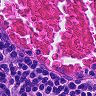
Metastatic tissue present: no